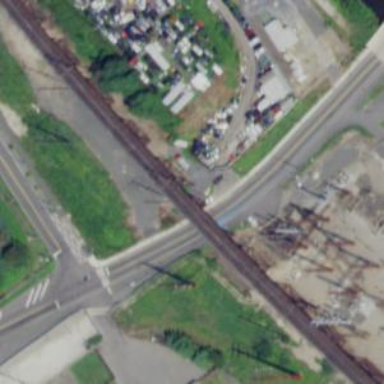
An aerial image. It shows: Asphalt cycleway running alongside abandoned railway line.